Aerial crown-view tile of a tropical tree (Barro Colorado Island, Panama), acquired 20240918:
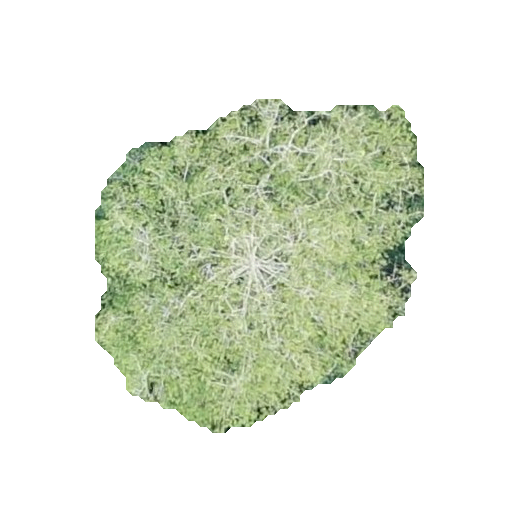
Species: Virola surinamensis
GBIF accepted scientific name: Virola surinamensis
Crown area: 129.735 m²